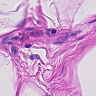
Metastatic tissue present: no